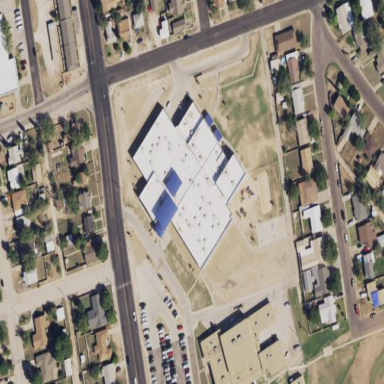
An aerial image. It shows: School.